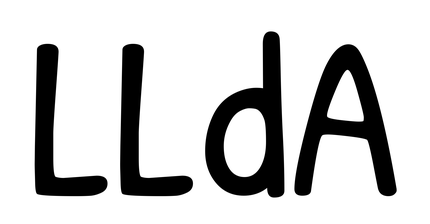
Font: PatrickHand-Regular